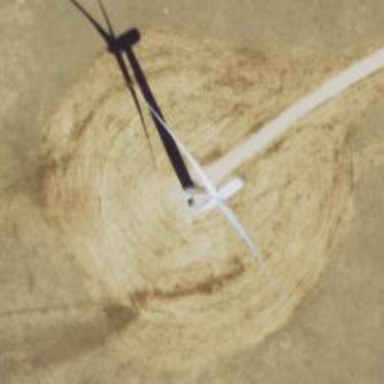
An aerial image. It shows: Wind generator using horizontal axis wind turbines.